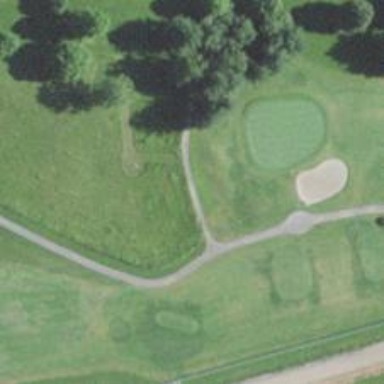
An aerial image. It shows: Path for golf carts.